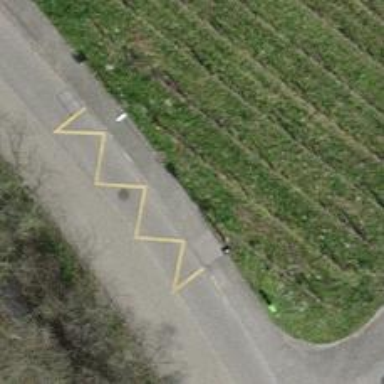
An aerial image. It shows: Bus stop along the road.